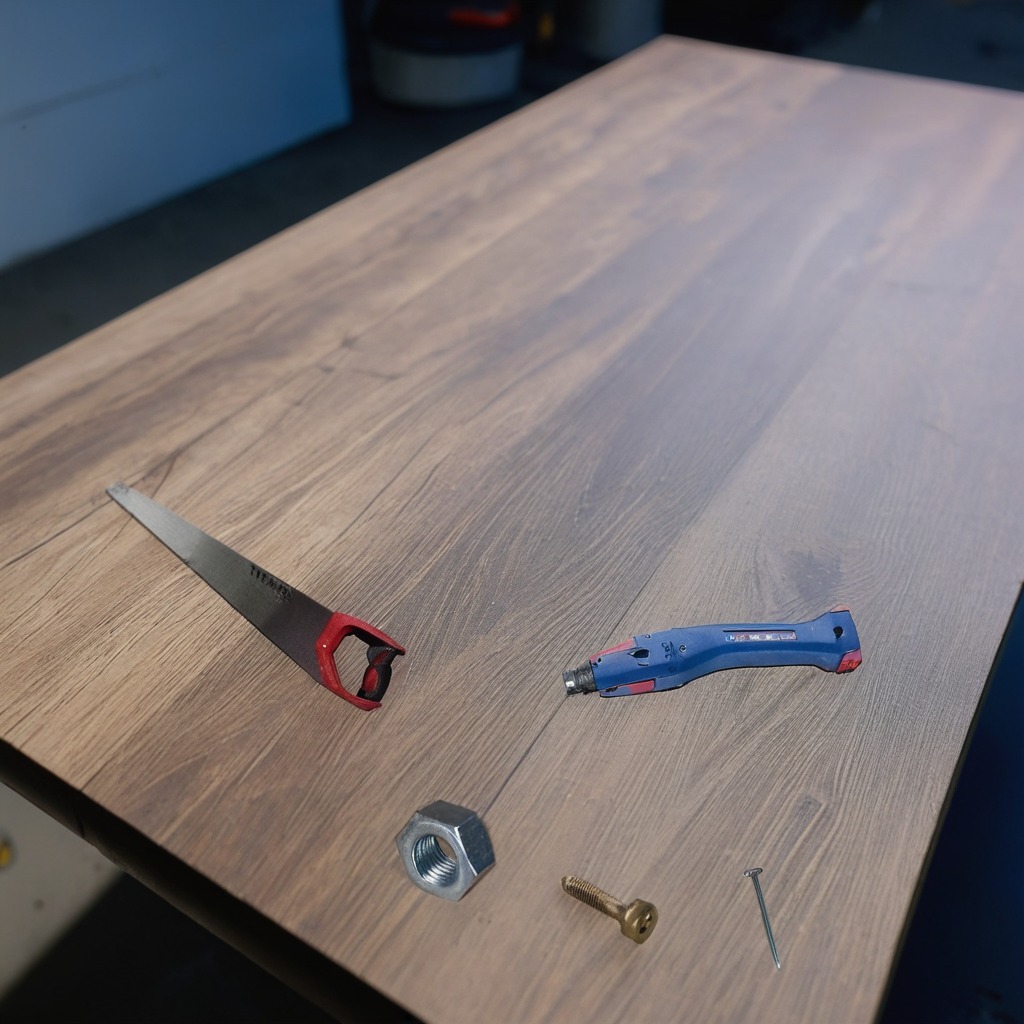
A utility knife, an iron nail, a metal saw, and a metal nut are lying on the old table.